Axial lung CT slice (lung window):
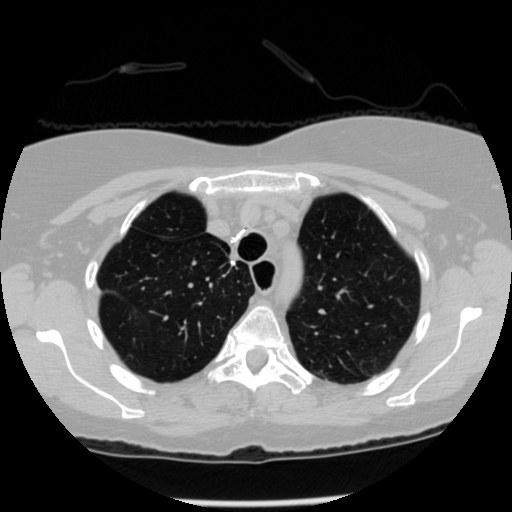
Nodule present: no